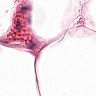
Metastatic tissue present: no